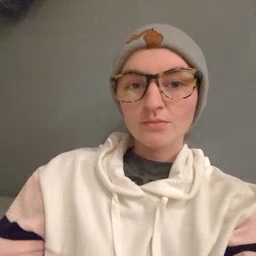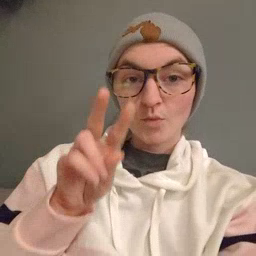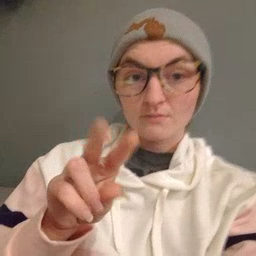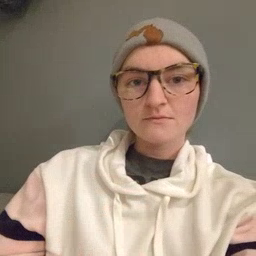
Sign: look